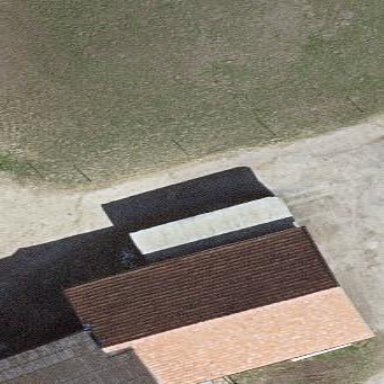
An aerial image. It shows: Gabled roof on farm auxiliary building.